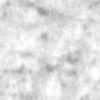
Label: no_change